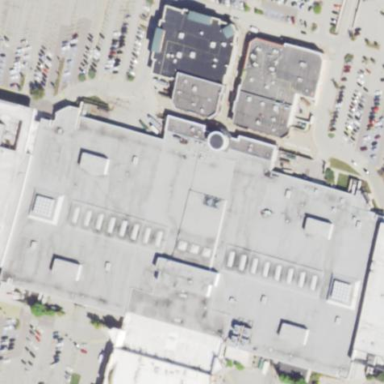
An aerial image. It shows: Retail building in mall.